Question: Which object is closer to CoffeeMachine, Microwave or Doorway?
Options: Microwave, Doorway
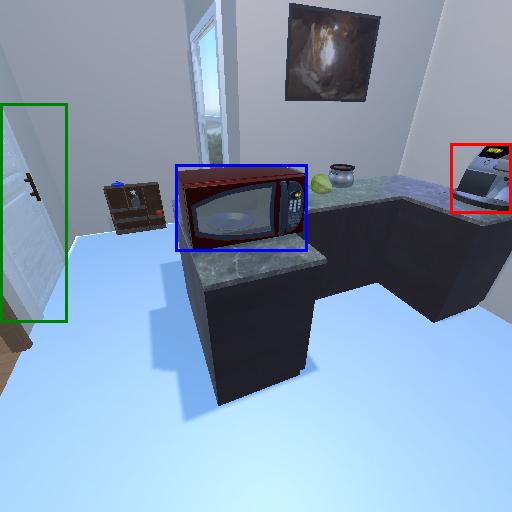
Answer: Microwave